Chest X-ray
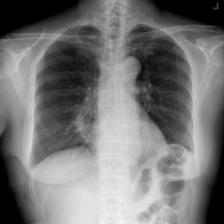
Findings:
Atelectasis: negative
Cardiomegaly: negative
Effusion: negative
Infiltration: positive
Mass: negative
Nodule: negative
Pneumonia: negative
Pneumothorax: positive
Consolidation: negative
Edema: negative
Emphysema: negative
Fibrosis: negative
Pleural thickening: negative
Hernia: negative